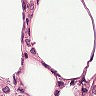
Metastatic tissue present: yes